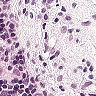
Metastatic tissue present: no